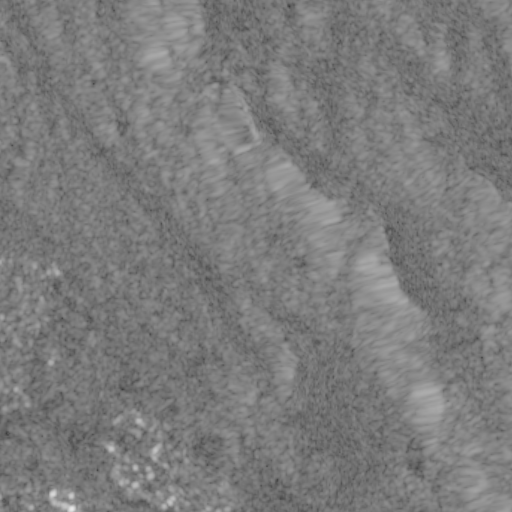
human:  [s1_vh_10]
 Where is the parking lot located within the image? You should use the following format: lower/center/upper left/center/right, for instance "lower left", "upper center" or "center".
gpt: The parking lot is located in the lower left of the image.
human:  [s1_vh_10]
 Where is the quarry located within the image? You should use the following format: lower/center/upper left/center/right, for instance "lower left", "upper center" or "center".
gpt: The quarry is located in the upper center of the image.
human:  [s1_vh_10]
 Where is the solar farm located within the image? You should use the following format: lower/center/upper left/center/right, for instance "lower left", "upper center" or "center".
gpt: The solar farm is located in the lower left of the image.
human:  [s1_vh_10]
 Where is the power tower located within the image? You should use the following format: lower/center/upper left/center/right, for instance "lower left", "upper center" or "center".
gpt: There is no power tower in the image.

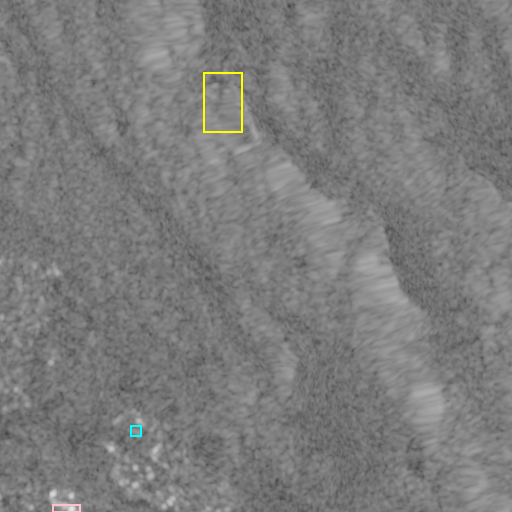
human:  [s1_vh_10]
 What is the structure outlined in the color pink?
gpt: The structure outlined in pink is a parking lot.
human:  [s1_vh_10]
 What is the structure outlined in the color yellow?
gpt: The structure outlined in yellow is a quarry.
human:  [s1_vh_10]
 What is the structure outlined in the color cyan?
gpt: The structure outlined in cyan is a solar farm.
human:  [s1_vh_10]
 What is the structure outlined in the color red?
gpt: There is no red outline.